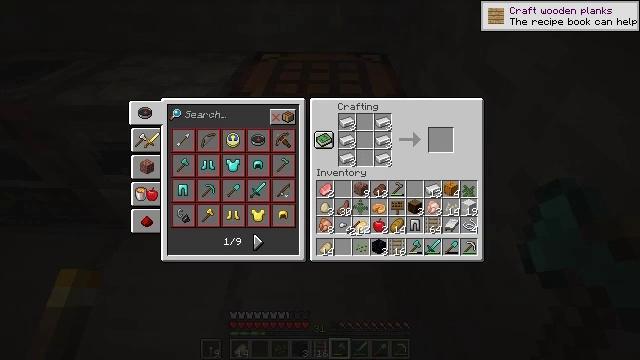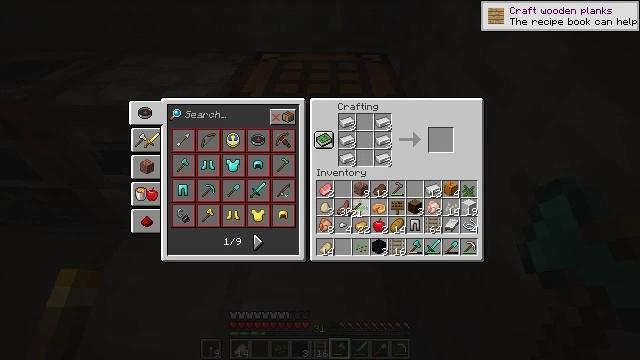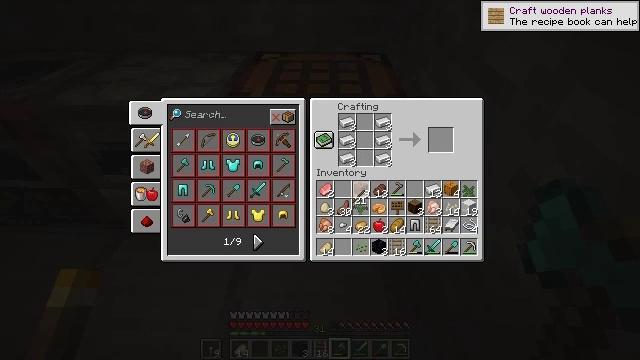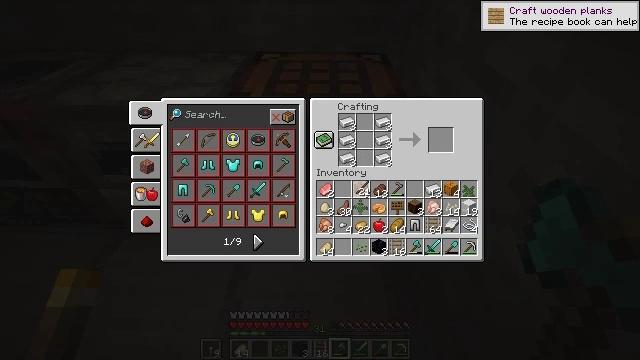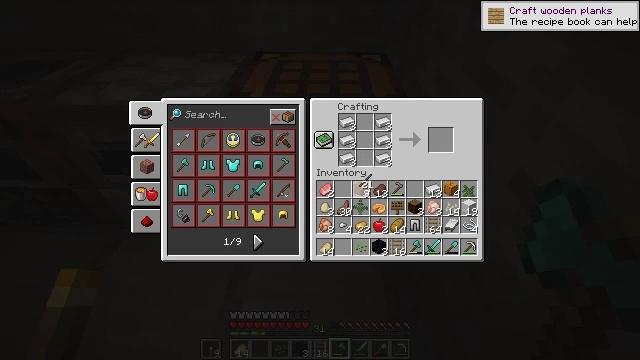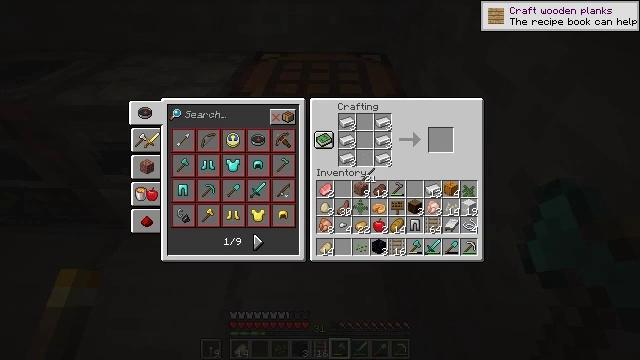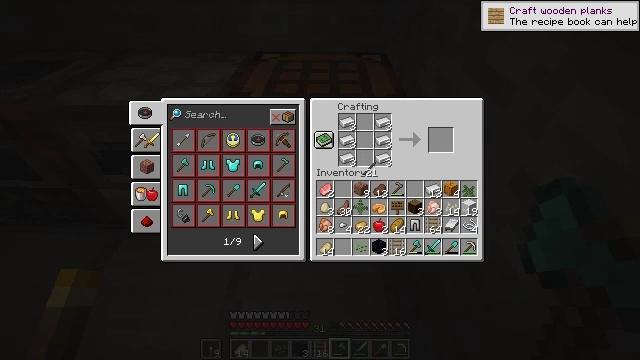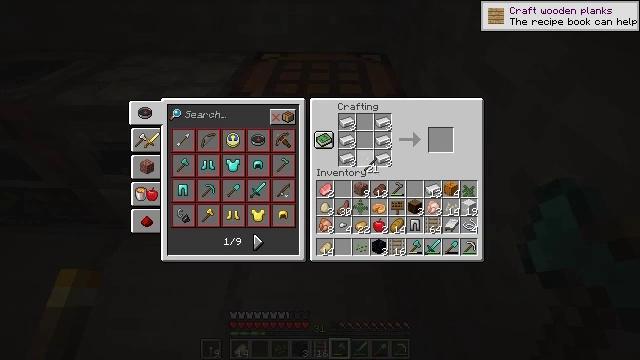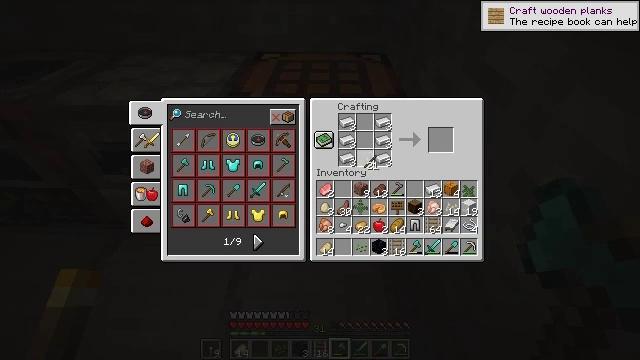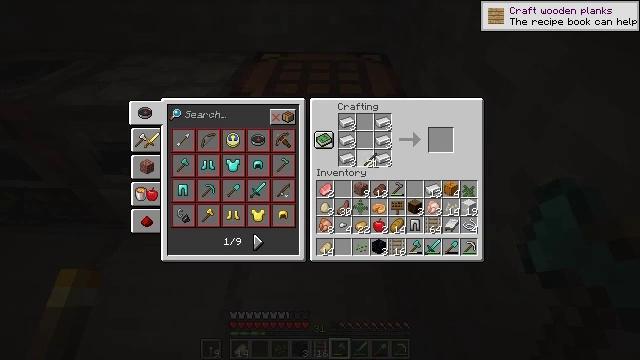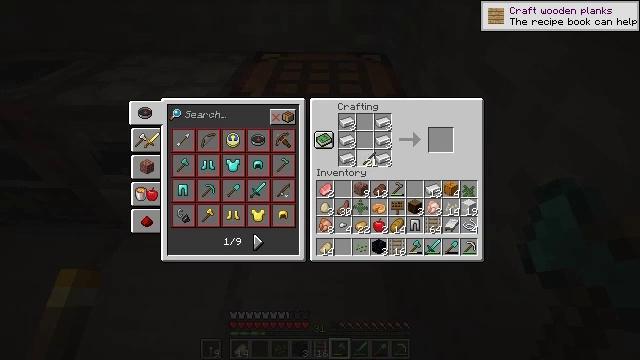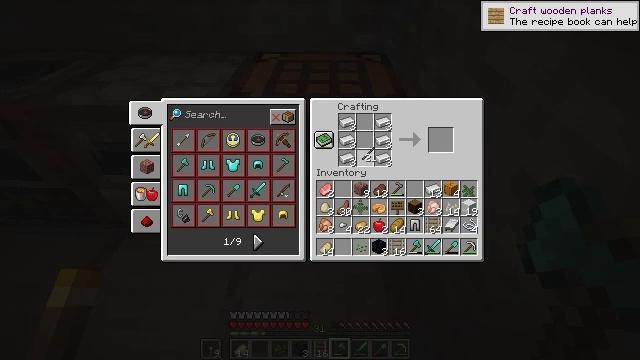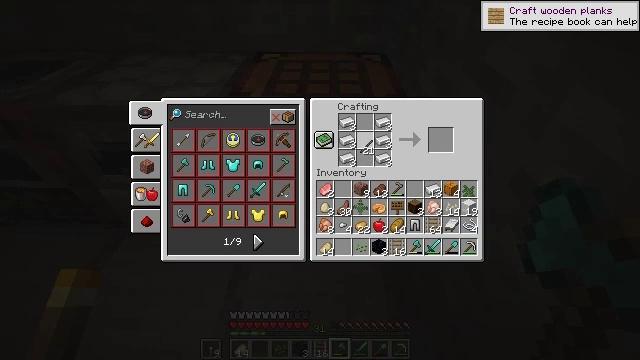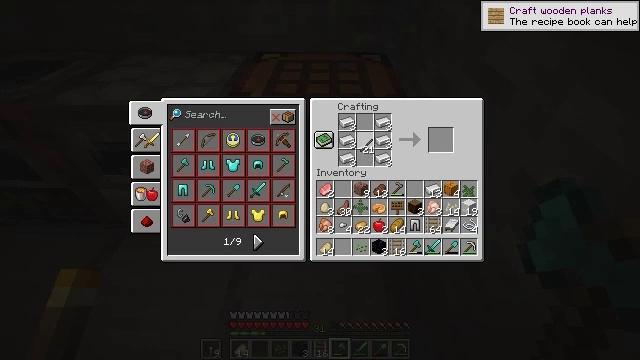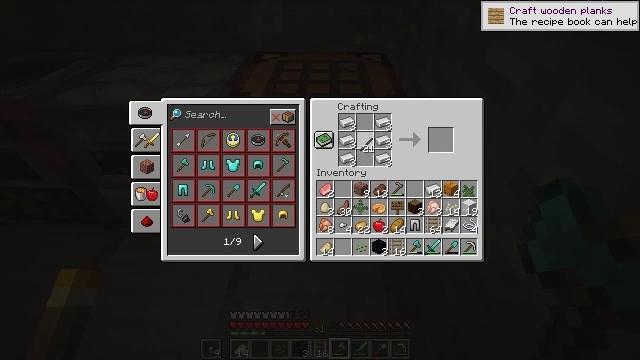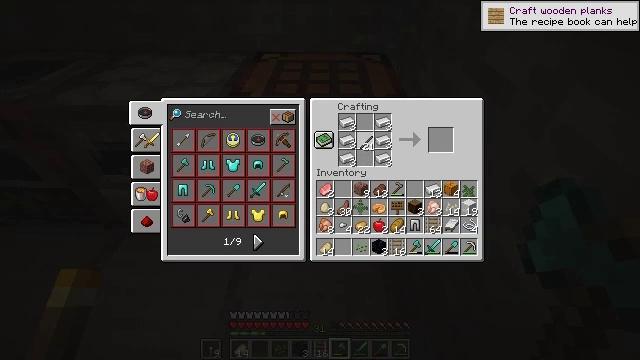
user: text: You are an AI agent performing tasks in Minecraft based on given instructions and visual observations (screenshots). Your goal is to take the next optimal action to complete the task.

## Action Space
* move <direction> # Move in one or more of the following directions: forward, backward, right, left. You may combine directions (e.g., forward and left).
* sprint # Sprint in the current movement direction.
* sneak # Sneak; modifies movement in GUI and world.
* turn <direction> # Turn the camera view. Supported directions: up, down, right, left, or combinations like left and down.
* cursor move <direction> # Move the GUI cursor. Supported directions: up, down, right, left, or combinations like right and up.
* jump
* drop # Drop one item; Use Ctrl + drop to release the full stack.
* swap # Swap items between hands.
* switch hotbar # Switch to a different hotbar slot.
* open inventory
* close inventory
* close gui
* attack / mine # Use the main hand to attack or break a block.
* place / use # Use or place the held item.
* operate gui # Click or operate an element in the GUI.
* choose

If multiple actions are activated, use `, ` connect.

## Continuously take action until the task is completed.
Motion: motion action
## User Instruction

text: Craft a set of rails using iron ingots and a stick.
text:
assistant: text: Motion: turn up
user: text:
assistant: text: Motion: turn up
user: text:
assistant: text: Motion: turn up
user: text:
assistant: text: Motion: turn up
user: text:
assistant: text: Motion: no_op
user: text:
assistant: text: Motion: no_op
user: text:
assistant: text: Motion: no_op
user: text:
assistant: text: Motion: no_op
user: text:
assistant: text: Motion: no_op
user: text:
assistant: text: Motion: no_op
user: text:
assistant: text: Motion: no_op
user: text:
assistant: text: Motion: turn up
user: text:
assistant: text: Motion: no_op
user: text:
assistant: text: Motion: no_op
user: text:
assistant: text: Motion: no_op
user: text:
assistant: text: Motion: no_op
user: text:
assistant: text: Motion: no_op
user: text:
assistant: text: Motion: no_op
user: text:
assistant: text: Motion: use / place
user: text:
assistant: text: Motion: use / place
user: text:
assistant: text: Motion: use / place
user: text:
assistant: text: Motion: no_op
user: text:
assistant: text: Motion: no_op
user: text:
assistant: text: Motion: no_op
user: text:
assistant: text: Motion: no_op
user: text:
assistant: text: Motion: no_op
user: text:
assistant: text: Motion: no_op
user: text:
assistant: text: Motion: no_op
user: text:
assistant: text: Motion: no_op
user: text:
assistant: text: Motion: no_op